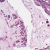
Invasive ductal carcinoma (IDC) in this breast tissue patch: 1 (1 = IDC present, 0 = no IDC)